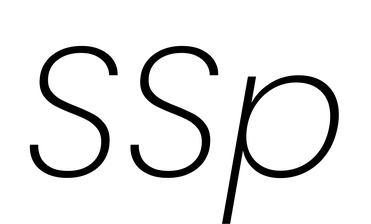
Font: Poppins-ExtraLightItalic